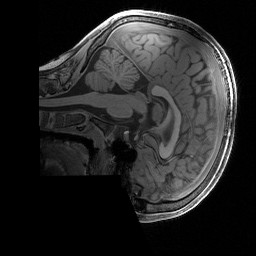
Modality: T1w
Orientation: sagittal